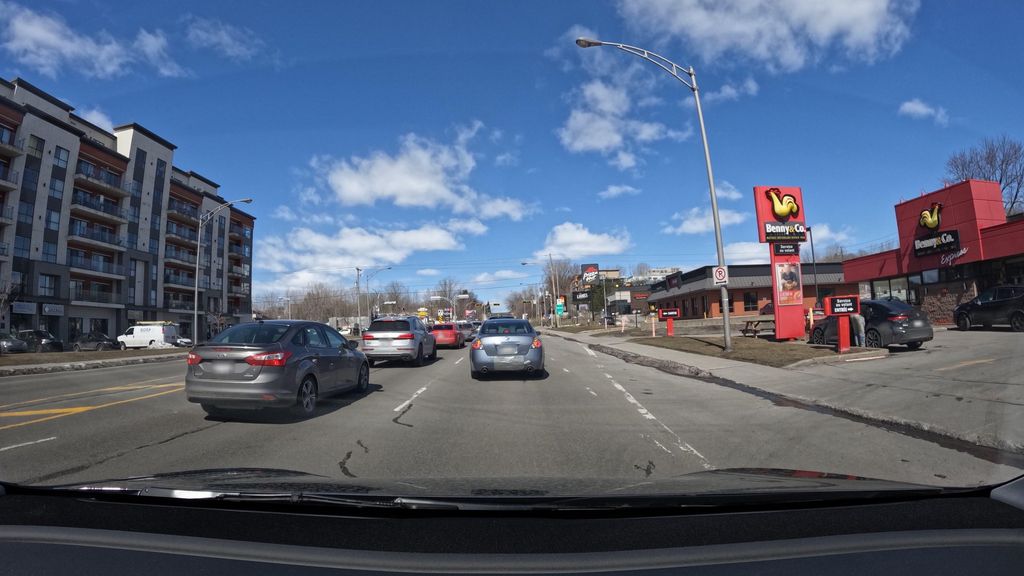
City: montreal